Question: I am trying to position an background image so it looks like this when hovered:
Example of what I want to achive:

I have this greenbox(.png) as image. That i want to have in the exact middle of the menbu.
My HTMl:
'''
<div id="menu">
<ul>
<li>Some text</li>
<li>Some text 2</li>
<li>Some text 3</li>
</ul>
</div>
'''
MY CSS:
'''
/* MENU */
#menu {color:#FFFFFF;float: left;font-family: Arial,"Black";font-size: 18px;margin-top: 31px;width: 700px;}
#menu ul {list-style-type:none;}
#menu li {float: left;margin-left: 15px;}
'''
I also want to only have the greenbox on active menu items and hovered menu items. Is there a smart way of doing that with Jquery or CSS?
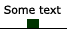
Answer: If I understand you correctly, this will do it:
li:hover{background-image:url(greenbox.png); background-position:center center; background-repeat:no-repeat;}